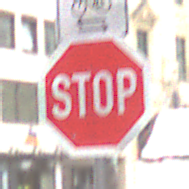
Verkehrszeichen: Stop
Zusatzzeichen oben: RichtungsangabeDurchPfeile9
Umgebung: Outdoor, Urban
Tageszeit: Midday
Wetter: Overcast
Licht: Natural
Jahreszeit: NotSpecified
Kontrast: LowContrast